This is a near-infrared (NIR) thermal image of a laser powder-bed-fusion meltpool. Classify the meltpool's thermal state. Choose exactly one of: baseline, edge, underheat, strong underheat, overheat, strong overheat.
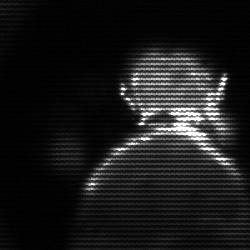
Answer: baseline